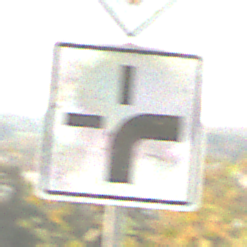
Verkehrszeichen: VerlaufVorfahrtsstrasse3
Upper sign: Vorfahrtsstrasse
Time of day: SunriseSunset
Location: Outdoor (Nature)
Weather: PartlyCloudy
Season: NotSpecified
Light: Natural